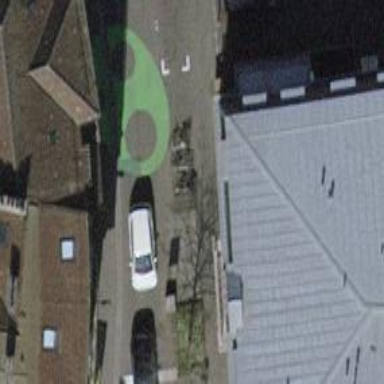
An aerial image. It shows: Bicycle parking area with stands available.